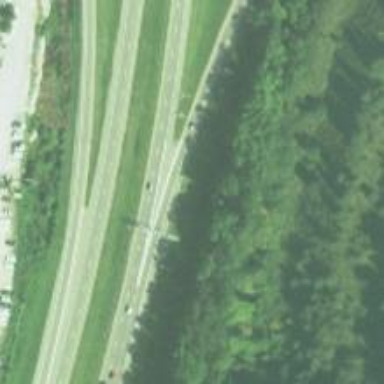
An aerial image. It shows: Motorway link.